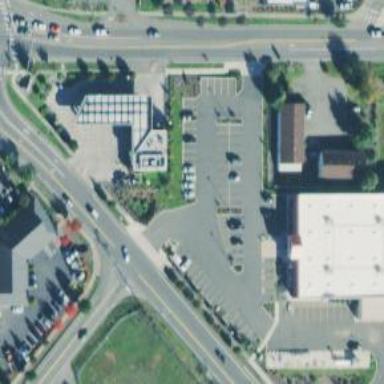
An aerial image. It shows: Convenience shop.